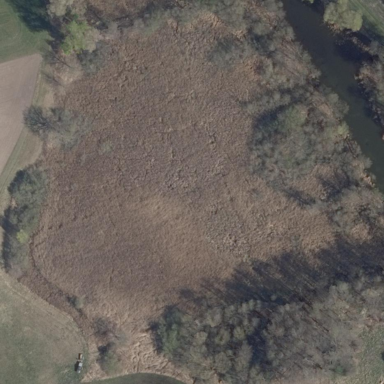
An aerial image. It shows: Wetland area dominated by reedbeds.